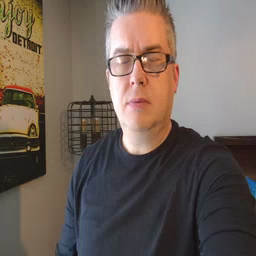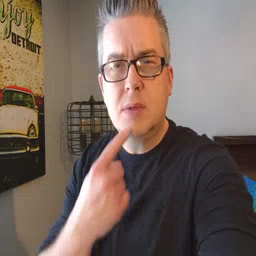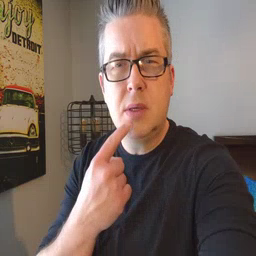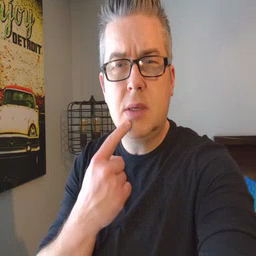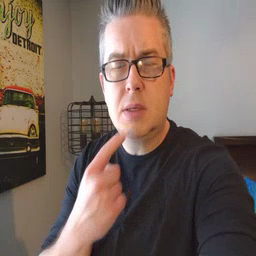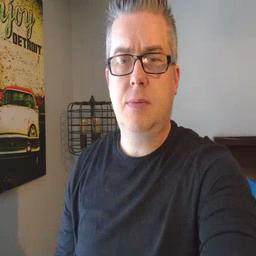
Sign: say